Interaction volume radius: 5 \u00c5
Interaction volume height: 20 \u00c5
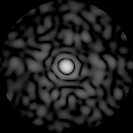
Disorder parameter: 0.8486